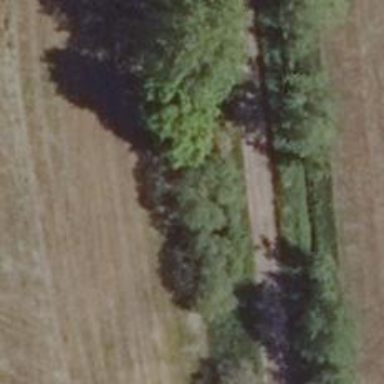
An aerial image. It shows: Row of trees in natural setting.